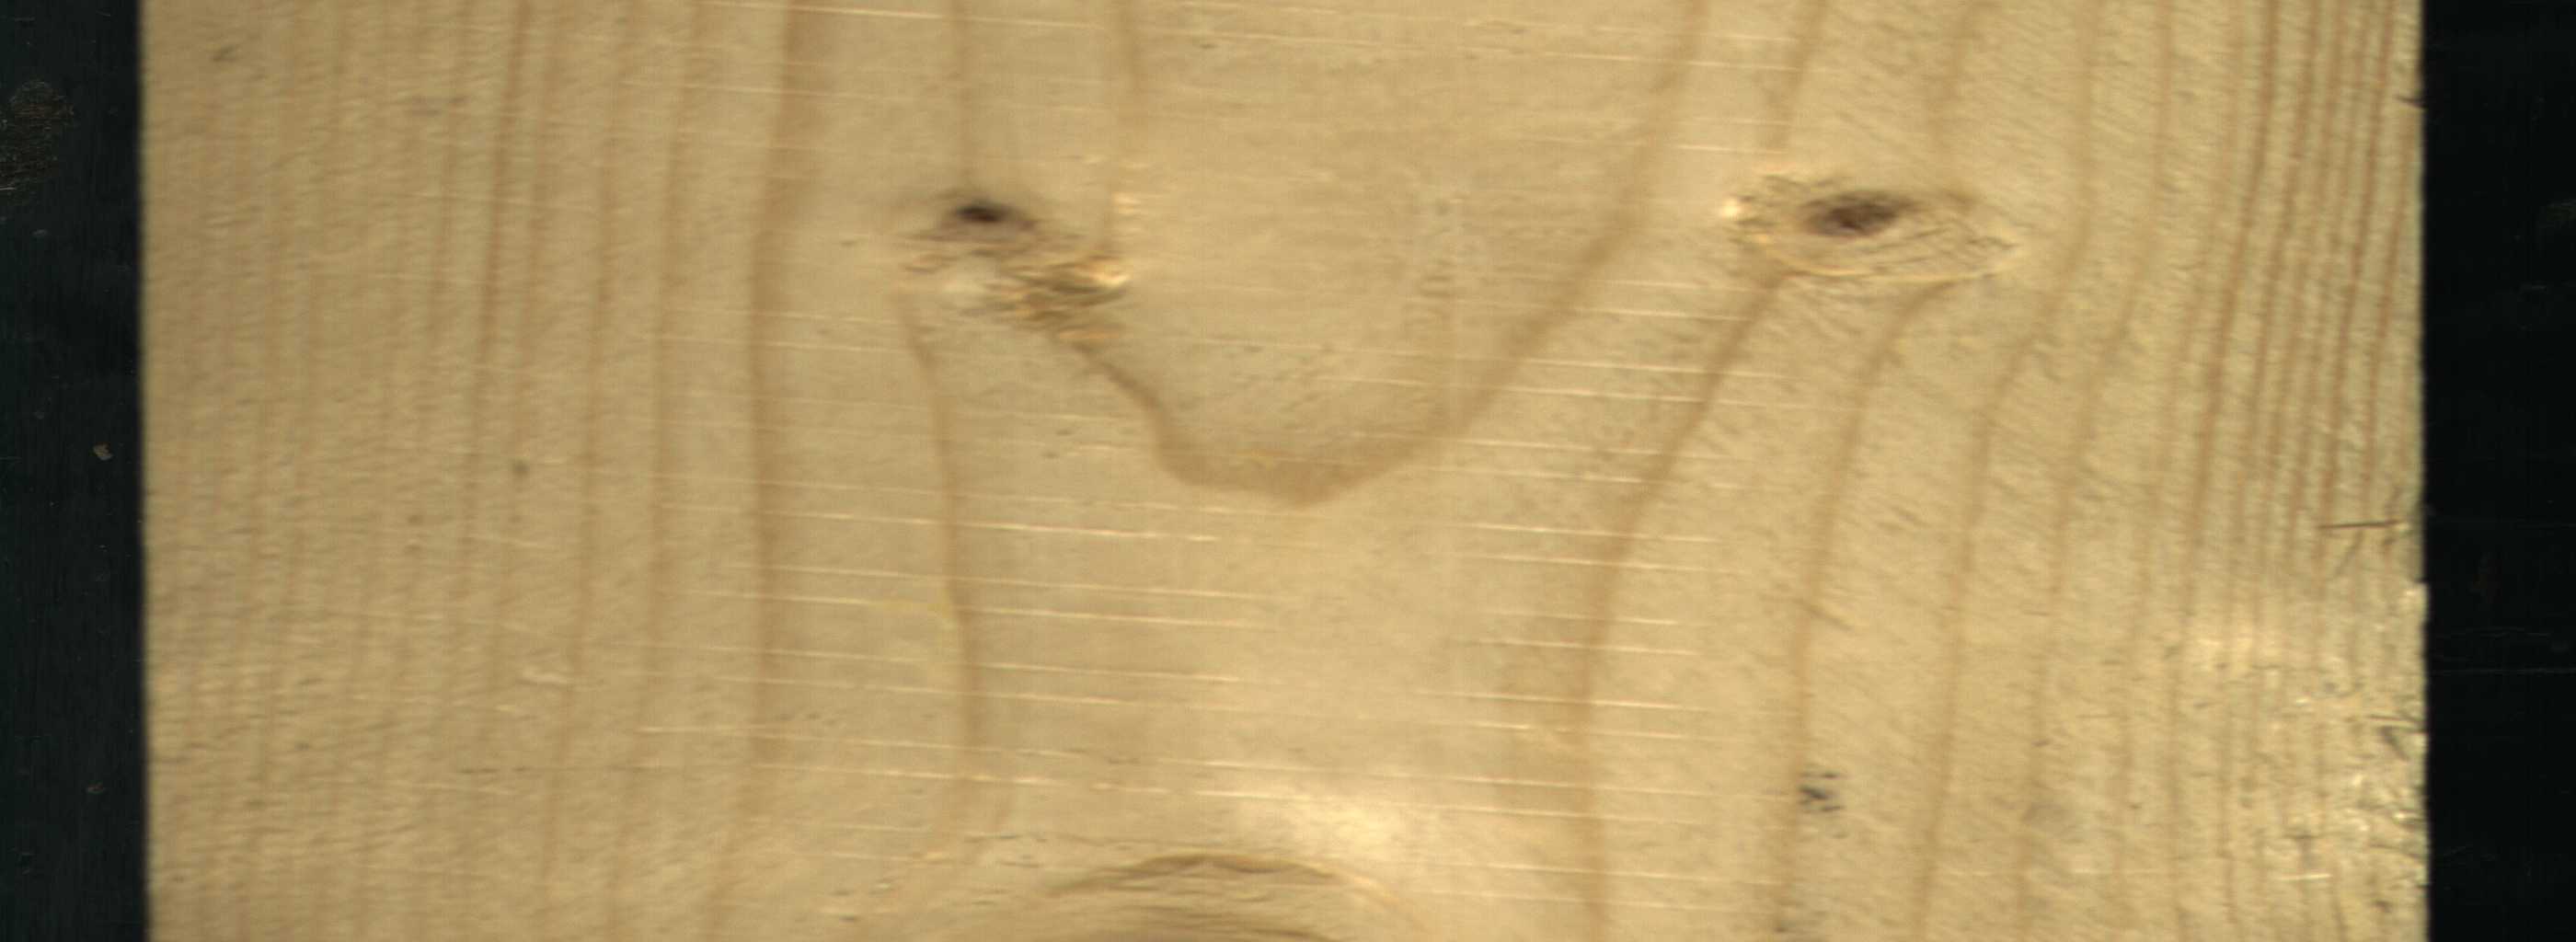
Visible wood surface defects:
Live_Knot
Live_Knot
Live_Knot